Question: IntelliJ IDEA 13 includes new improvement in Database Console:

How to change color of highlighting ?
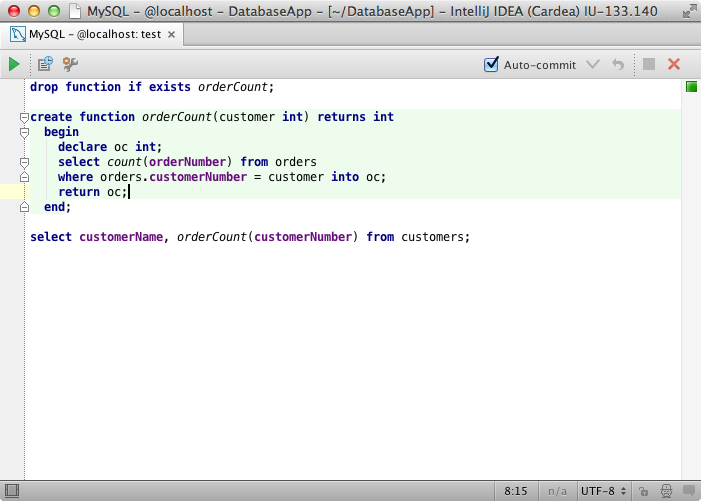
Answer: You have to go to: Setting -> Editor -> Colors & Fonts -> General -> Injected language fragment -> Background